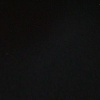
Label: space